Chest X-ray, PA view. Patient: 52 years old, sex M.
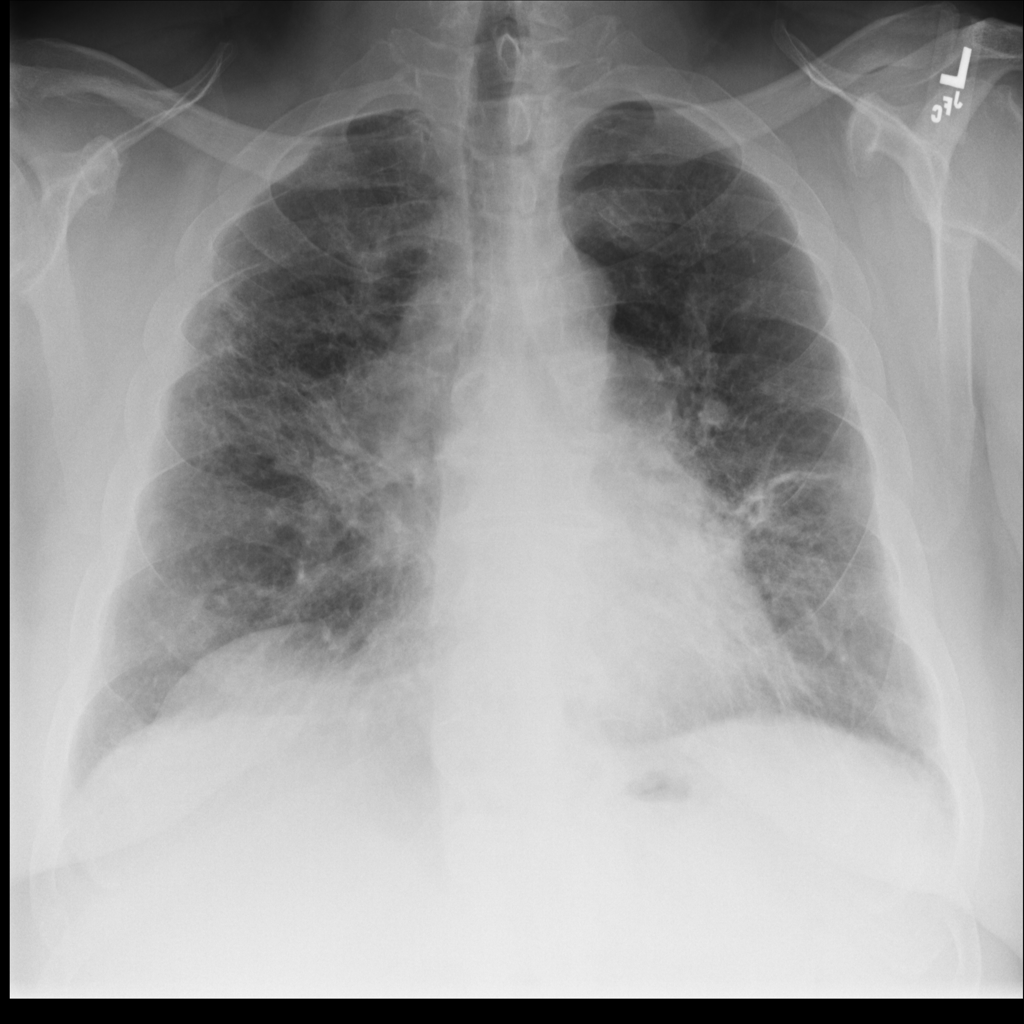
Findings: Atelectasis